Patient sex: M
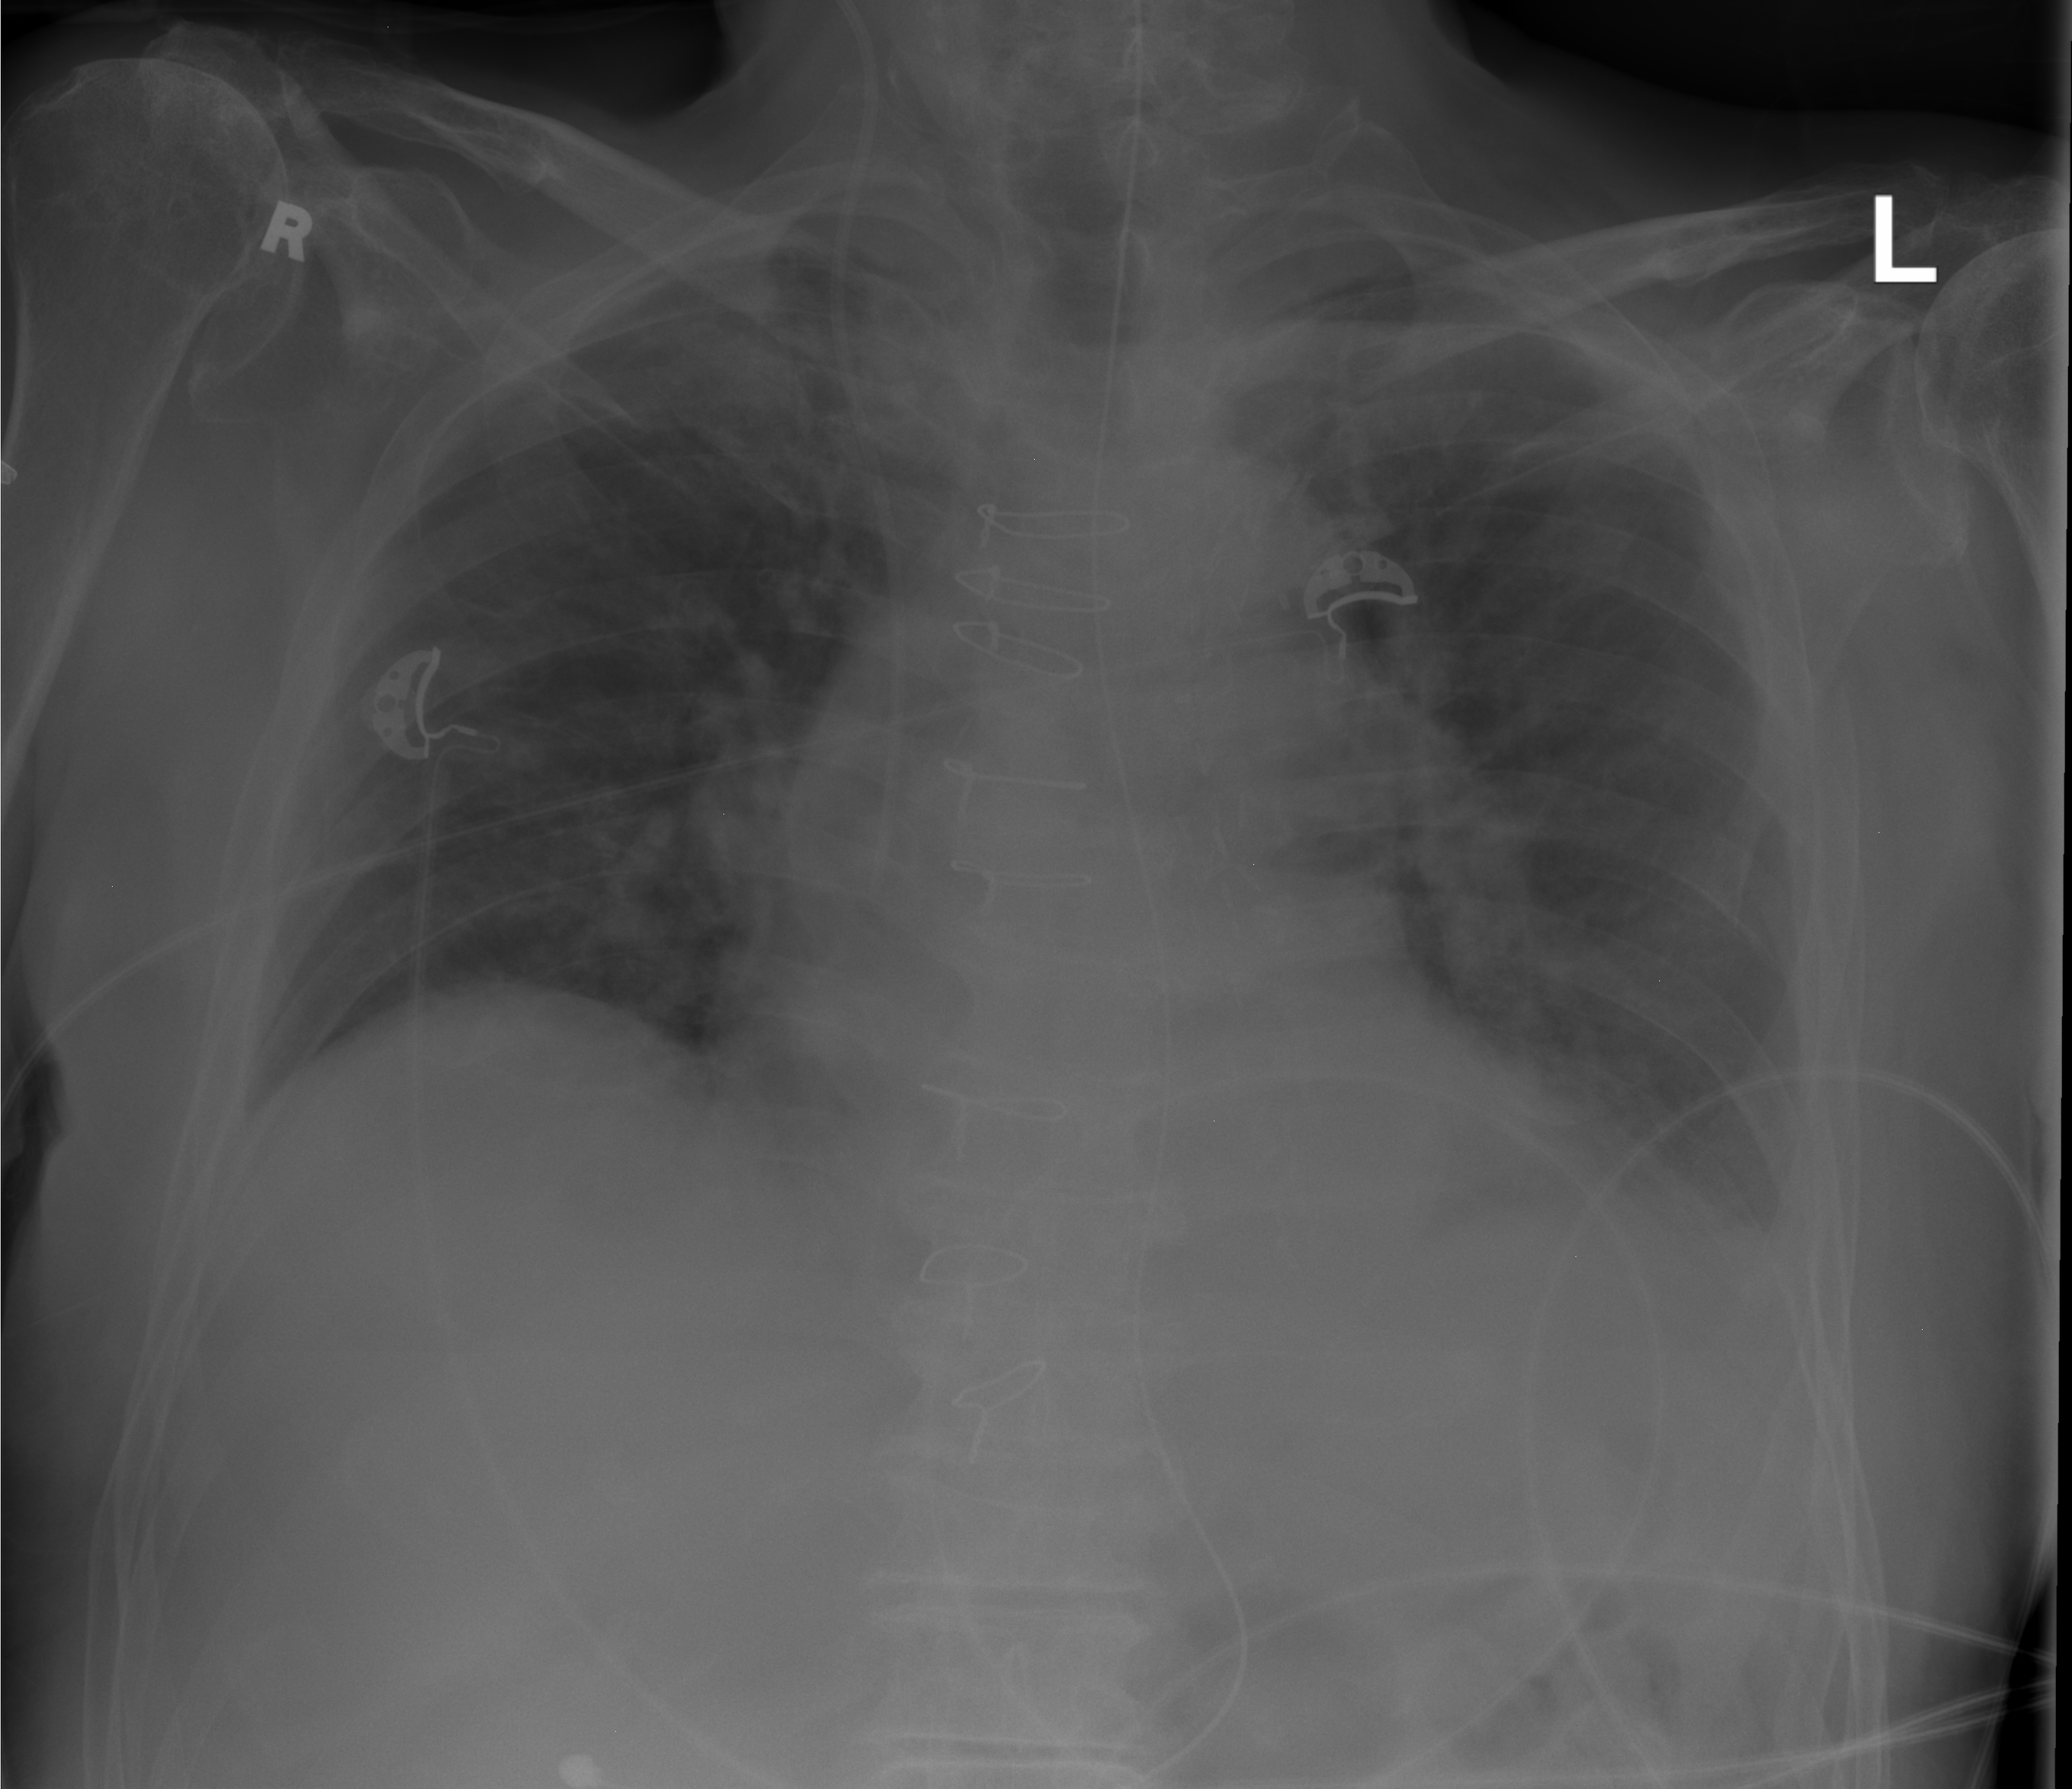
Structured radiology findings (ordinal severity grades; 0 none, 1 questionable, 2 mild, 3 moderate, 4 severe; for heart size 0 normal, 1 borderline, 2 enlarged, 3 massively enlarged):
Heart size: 1
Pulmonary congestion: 2
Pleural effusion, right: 0
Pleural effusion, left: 2
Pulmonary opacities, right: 1
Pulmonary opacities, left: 2
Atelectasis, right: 0
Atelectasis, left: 2